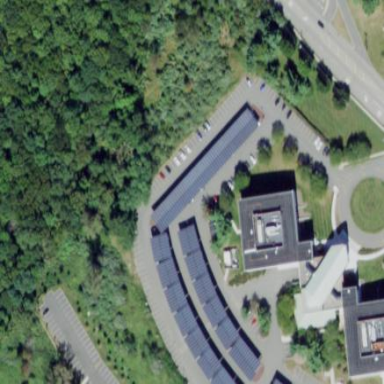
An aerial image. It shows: View of roof of building.